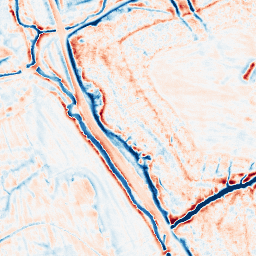
Category: edge_preserving
Decomposition family: bilateral
Decomposition parameters: d: 15
sigma_color: 100
sigma_space: 100
Upsampling method: quintic
Upsampling parameters: scale: 4
Upsampling scale: 4